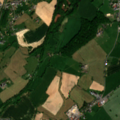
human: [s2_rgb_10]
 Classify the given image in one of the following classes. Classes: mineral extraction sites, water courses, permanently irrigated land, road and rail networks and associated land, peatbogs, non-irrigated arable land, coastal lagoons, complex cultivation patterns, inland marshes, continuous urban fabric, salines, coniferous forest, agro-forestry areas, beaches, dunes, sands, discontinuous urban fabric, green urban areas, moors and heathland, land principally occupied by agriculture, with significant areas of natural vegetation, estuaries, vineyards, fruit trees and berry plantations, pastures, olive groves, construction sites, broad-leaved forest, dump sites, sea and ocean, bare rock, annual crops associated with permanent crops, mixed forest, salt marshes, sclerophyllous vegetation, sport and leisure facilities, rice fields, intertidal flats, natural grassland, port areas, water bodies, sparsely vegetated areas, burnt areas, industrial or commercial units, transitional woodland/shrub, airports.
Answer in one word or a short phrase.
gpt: discontinuous urban fabric, pastures, complex cultivation patterns, land principally occupied by agriculture, with significant areas of natural vegetation